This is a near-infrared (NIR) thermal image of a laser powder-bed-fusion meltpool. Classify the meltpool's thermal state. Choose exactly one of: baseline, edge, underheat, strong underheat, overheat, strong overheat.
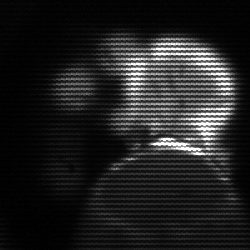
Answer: edge